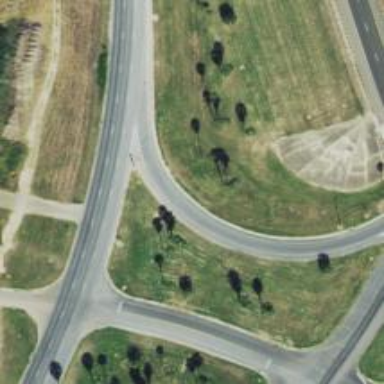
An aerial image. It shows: Primary link highway with turnaround junction.